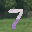
Label: 7